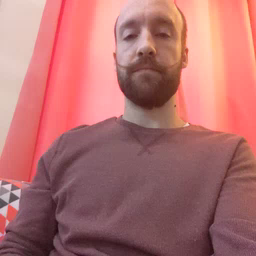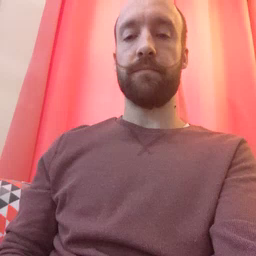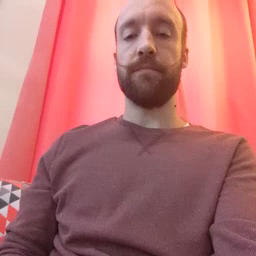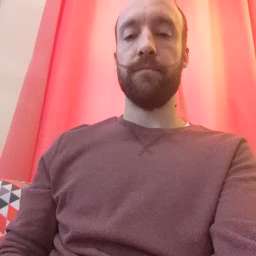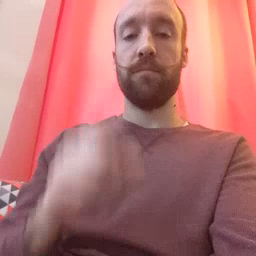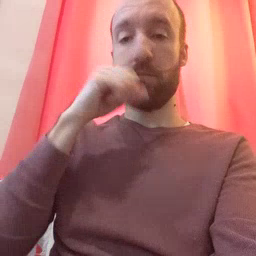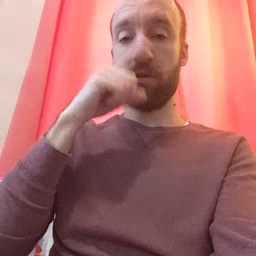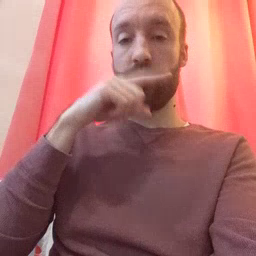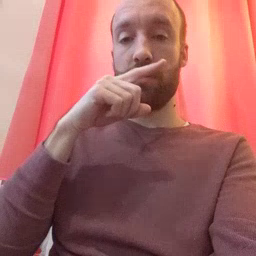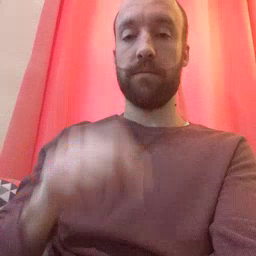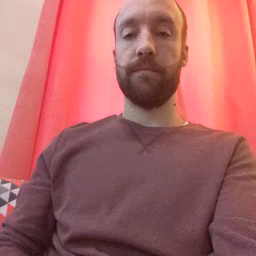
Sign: mouse